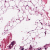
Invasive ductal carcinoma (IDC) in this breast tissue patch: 0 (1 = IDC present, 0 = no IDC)